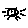
Label: sun